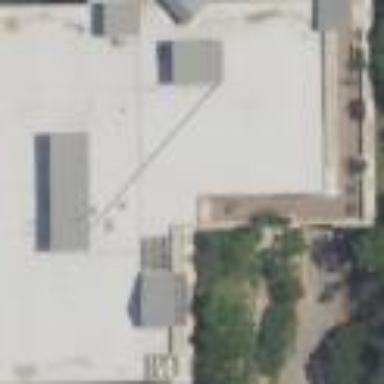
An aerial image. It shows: Office building.